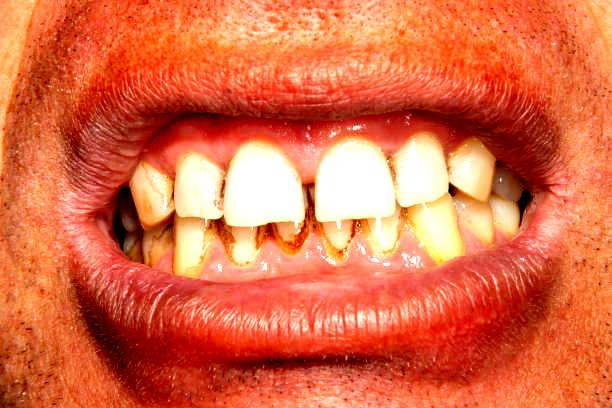
Condition: Calculus